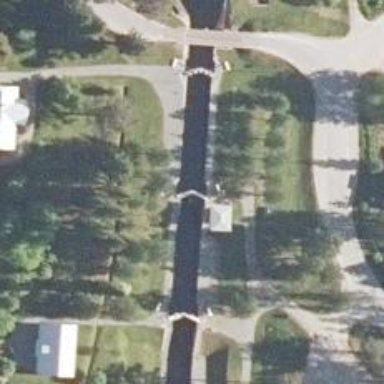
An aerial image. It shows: Lock gate along waterway.